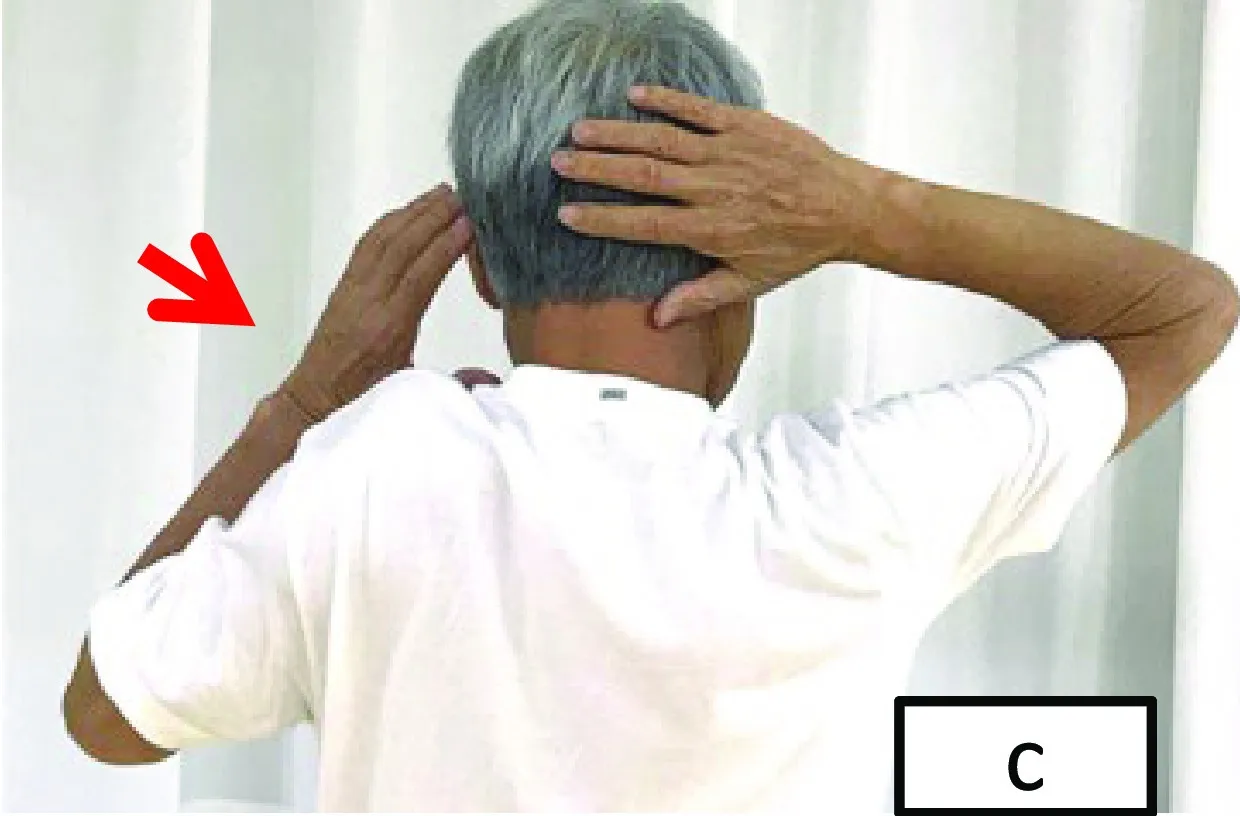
Preoperative left shoulder active movement in a 79-year-old man. . Elevation of 25.
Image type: medical_photograph (skin_photograph)